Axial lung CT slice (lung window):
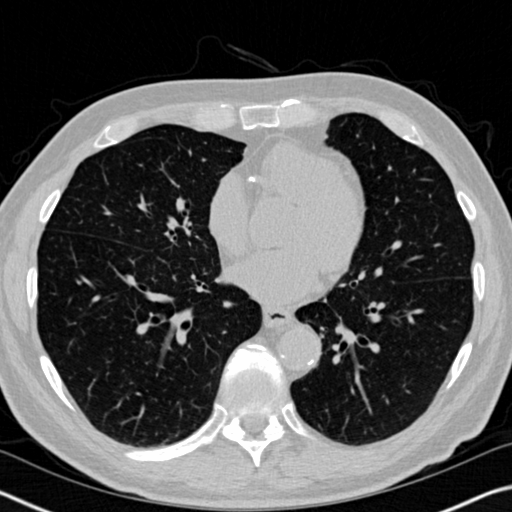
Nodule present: no